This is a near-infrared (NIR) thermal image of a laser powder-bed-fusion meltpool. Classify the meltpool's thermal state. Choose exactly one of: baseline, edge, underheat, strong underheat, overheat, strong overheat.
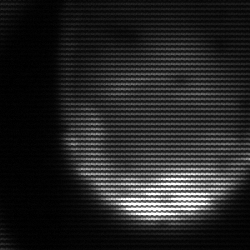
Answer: edge